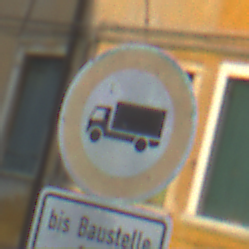
Verkehrszeichen: VerbotFuerKraftfahrzeugeUeberDreiKommaFuenfTonnen
Zusatzzeichen unten: SonstigeFahrzeugePersonengruppenFrei2
Umgebung: Outdoor, Urban
Tageszeit: MorningAfternoon
Wetter: Clear
Licht: Natural
Jahreszeit: NotSpecified
Kontrast: HighContrast